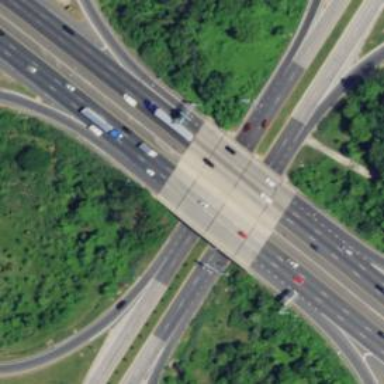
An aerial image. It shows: Motorway junction.